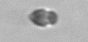
Label: Heterocapsa_rotundata